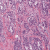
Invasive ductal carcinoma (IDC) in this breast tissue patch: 1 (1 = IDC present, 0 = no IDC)